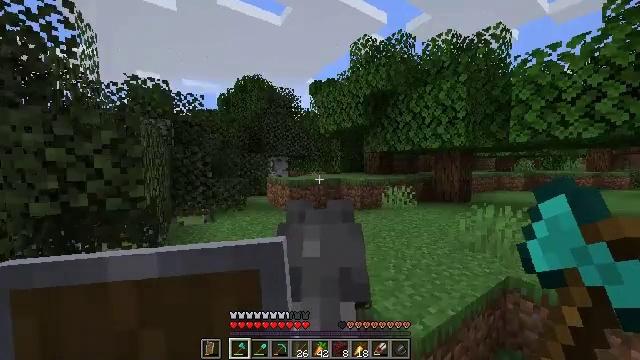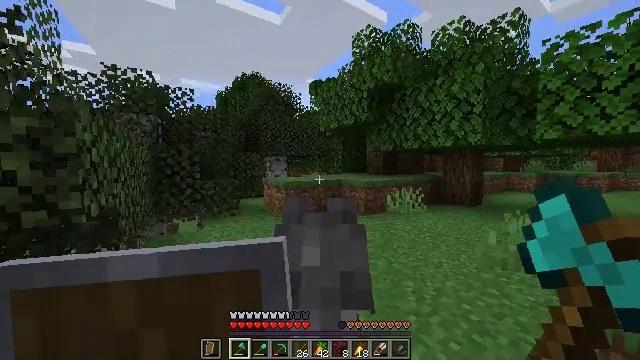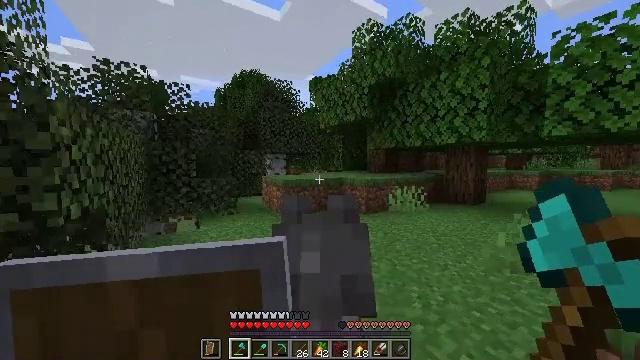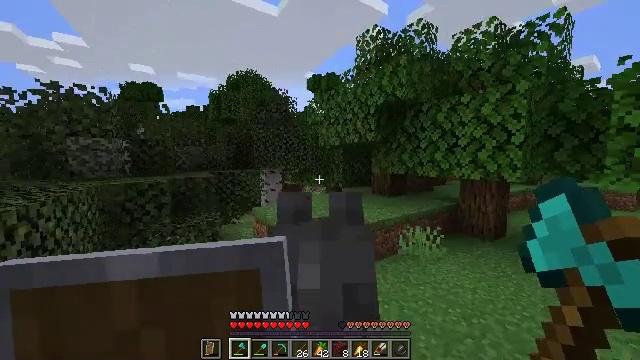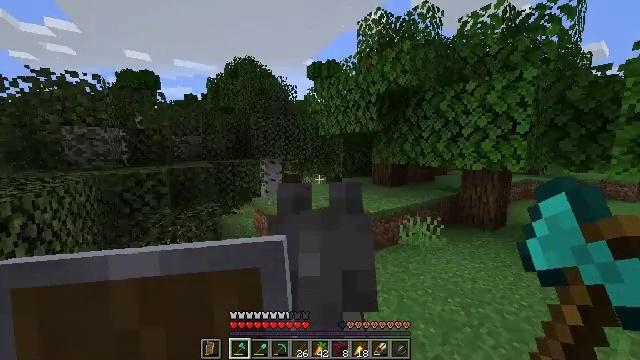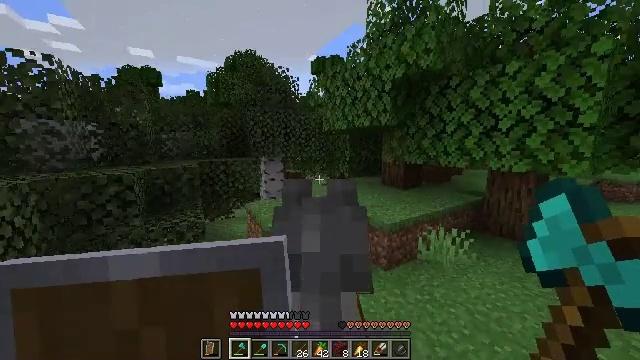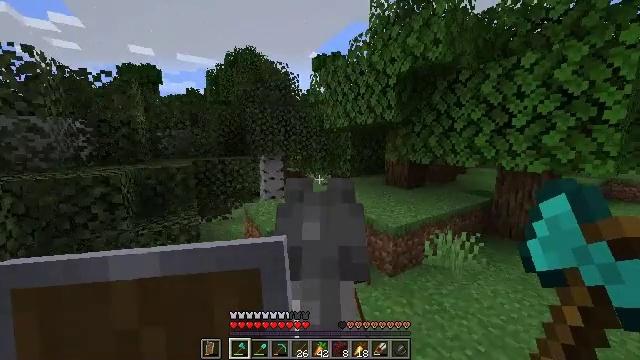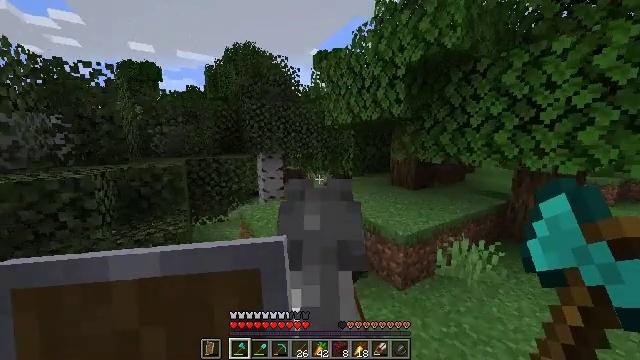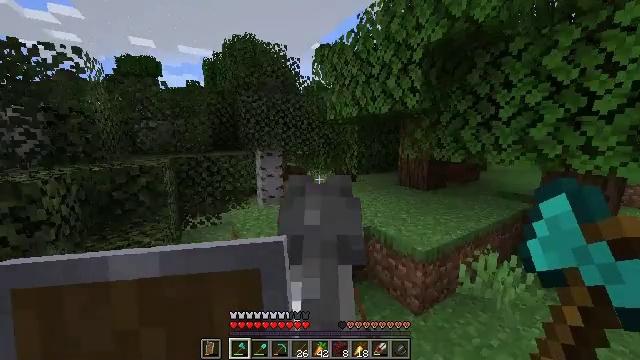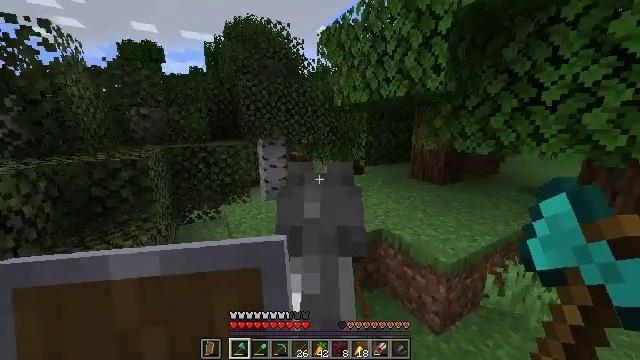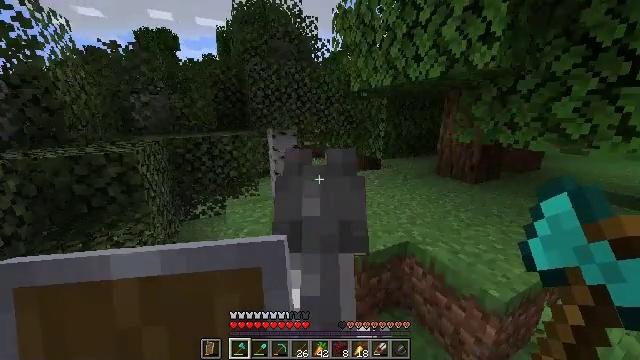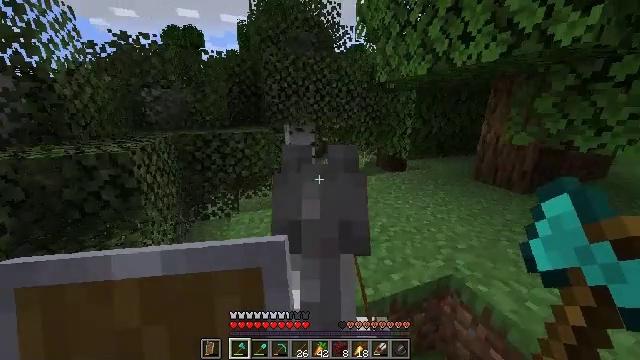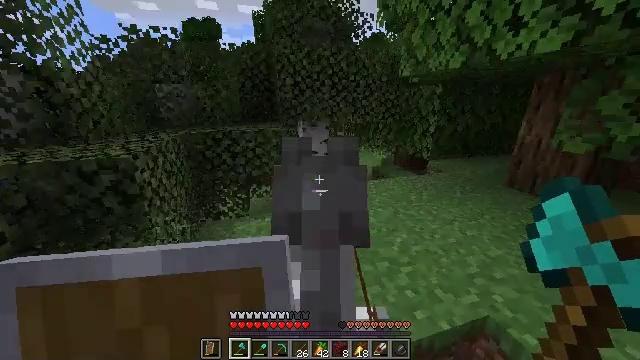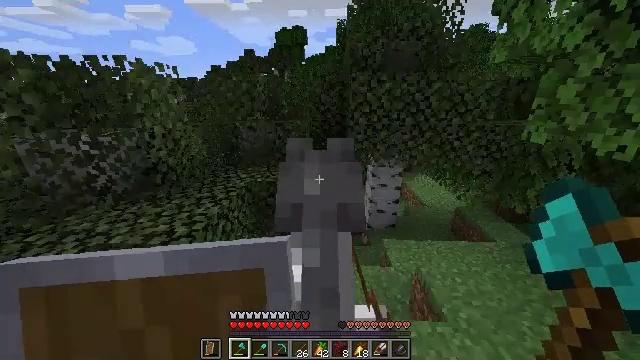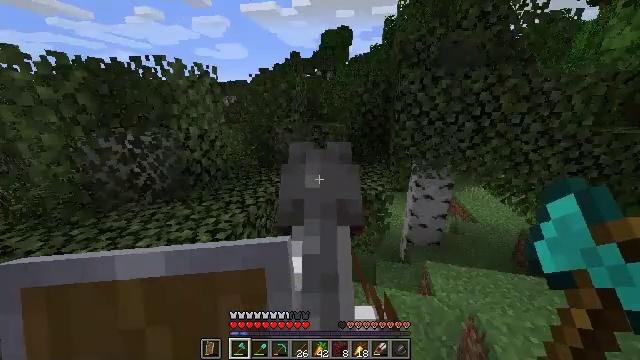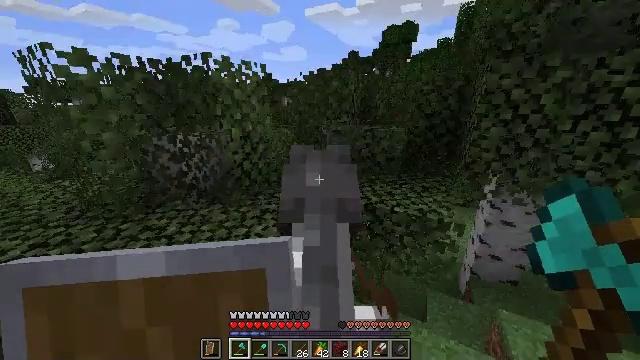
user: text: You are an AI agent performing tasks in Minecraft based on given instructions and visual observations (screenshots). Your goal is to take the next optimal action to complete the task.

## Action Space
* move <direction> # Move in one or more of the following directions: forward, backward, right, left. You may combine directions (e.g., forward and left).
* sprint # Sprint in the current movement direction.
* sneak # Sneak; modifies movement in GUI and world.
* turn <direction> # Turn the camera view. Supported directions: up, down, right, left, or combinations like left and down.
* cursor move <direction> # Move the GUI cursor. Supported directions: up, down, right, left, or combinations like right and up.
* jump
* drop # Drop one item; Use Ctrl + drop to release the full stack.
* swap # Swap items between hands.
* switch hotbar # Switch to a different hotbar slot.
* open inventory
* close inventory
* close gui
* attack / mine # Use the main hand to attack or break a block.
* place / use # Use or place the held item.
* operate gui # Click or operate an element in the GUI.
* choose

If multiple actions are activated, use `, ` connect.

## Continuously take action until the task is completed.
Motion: motion action
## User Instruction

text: Break the sand block.
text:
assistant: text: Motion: move forward
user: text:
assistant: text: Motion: move forward
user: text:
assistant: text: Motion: move forward
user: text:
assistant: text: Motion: move forward, turn down
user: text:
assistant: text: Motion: move forward
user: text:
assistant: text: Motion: move forward
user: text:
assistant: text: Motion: move forward
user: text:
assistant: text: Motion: move forward, turn left and down
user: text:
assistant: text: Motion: move forward, turn left and down
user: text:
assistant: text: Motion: move forward, turn left and down
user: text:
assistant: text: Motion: move forward, turn left and down
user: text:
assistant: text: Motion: move forward, turn left and down
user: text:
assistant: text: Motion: move forward, turn left, jump
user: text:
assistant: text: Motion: move forward, turn left, jump
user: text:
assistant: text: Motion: move forward, turn left, jump
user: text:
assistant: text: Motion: move forward, sprint, turn left and up, jump
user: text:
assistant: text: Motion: move forward, sprint, turn left and up, jump
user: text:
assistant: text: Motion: move forward, sprint, turn left and up, jump
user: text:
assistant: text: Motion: move forward, sprint, turn left, jump
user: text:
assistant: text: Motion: move forward, sprint, turn left, jump
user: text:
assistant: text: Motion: move forward, sprint, turn left, jump
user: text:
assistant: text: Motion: move forward, sprint, turn left, jump
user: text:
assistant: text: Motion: move forward, sprint, turn left, jump
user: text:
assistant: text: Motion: move forward, sprint
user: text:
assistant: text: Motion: move forward, sprint
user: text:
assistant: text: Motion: move forward, sprint, turn right
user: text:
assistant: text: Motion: move forward, sprint, turn right and down
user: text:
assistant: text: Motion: move forward, sprint, turn right and down
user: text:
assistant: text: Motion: move forward, sprint, turn right and down
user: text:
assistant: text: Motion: move forward, sprint, turn right